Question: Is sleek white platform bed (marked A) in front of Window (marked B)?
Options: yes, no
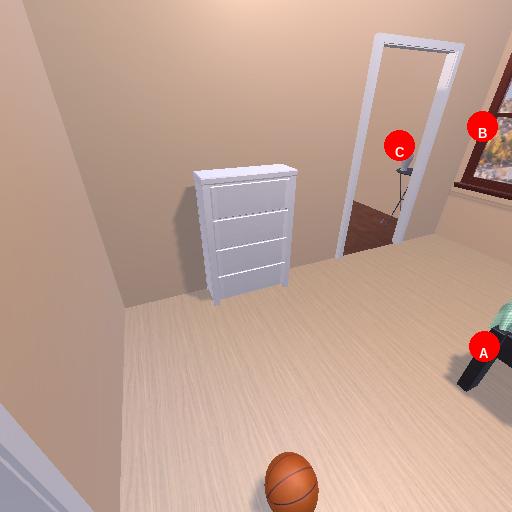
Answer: yes